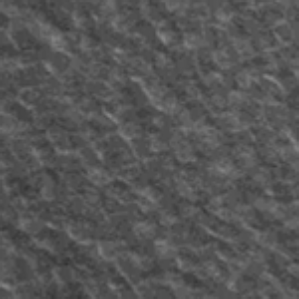
Label: frost